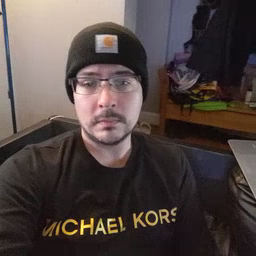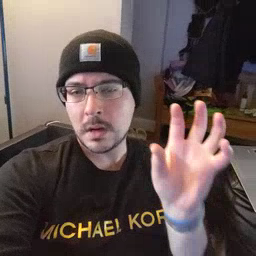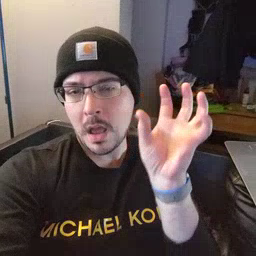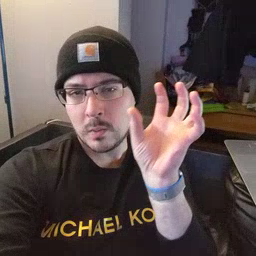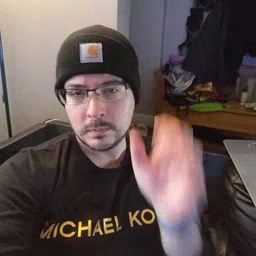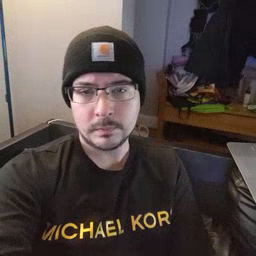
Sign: cloud